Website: walmart
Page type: billing-address
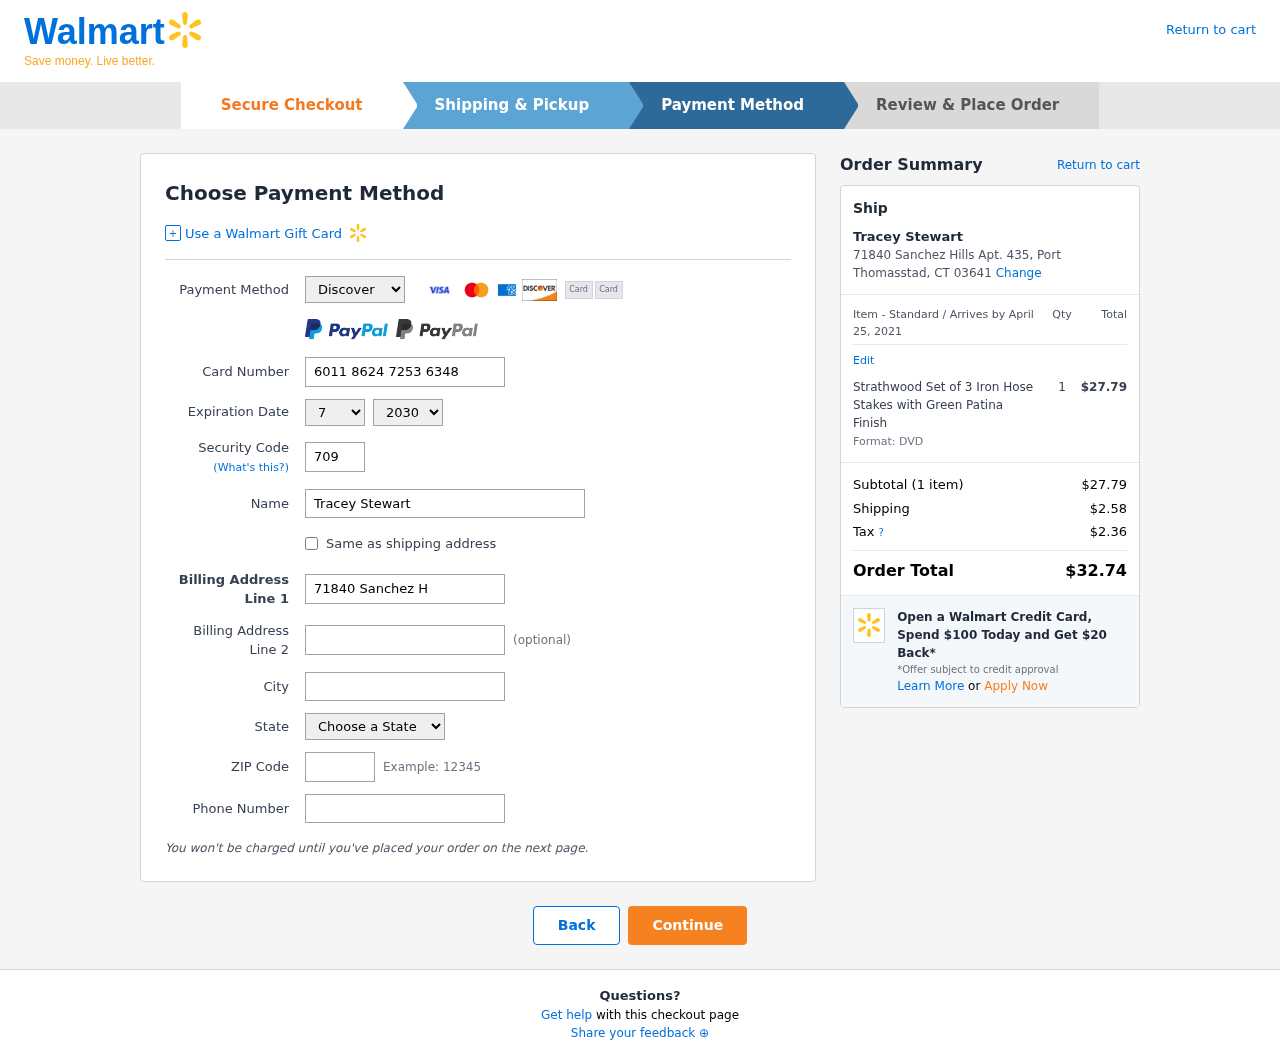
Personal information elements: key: PII_CARD_CVV
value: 709
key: PII_CARD_EXPIRY_MONTH
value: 07
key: PII_CARD_EXPIRY_YEAR
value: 30
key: PII_CARD_NUMBER
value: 6011 8624 7253 6348
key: PII_CARD_TYPE
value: Discover
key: PII_CITY
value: Port Thomasstad
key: PII_CITY_STATE_ZIP
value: Port Thomasstad, CT 03641
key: PII_FULLNAME
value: Tracey Stewart
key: PII_PHONE
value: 8509777254
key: PII_POSTCODE
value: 03641
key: PII_STATE
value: Connecticut
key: PII_STREET
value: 71840 Sanchez Hills Apt. 435
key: PII_FULLNAME2
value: Tracey Stewart
Product elements: key: PRODUCT1_NAME
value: Strathwood Set of 3 Iron Hose Stakes with Green Patina Finish
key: PRODUCT1_PRICE
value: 27.79
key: PRODUCT1_QUANTITY
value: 1
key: PRODUCT1_DESC
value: Format: DVD
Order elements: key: ORDER_DELIVERY_DATE
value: April 25, 2021
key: ORDER_NUM_ITEMS
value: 1
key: ORDER_SUBTOTAL
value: $27.79
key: ORDER_SHIPPING_COST
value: $2.58
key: ORDER_TAX
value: $2.36
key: ORDER_TOTAL
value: $32.74